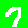
Digit: 7